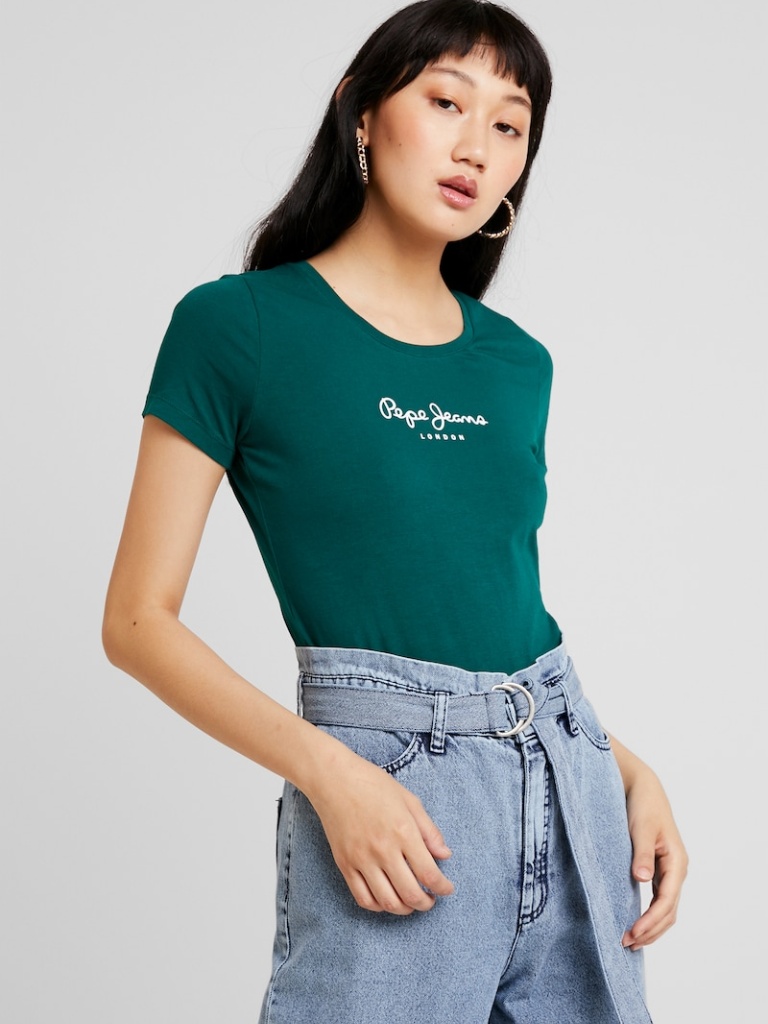
cotton tight short sleeve hip length Fully Tucked in crew t-shirt